Question: It has been at least 5 applications in which I have attempted to display UTF8 encoded characters and every time, quite sporadically and rarely I see random characters being replaced by diamond question marks (see image for better details).
I enclose a page layout to demonstrate my issues. The layout is very basic, it is very simple poll I am creating. The "S'glasen s'm" text is takes from a database, where it has just been inserted by a script, using copy-pasted constant. The text is displayed in 'TextView's.

Has anyone ever encountered such an issue? Please advise!
EDIT: Something I forgot to mention is that the amount and position of weird characters varies on diffferent Android Phone models.
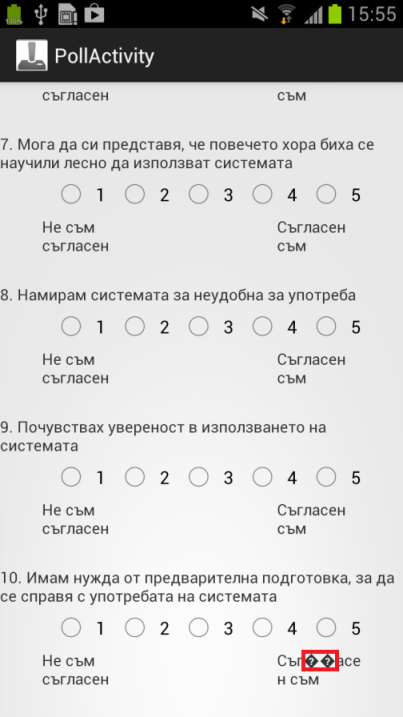
Answer: Finally I got it all sorted out in all my applications. Actually the issues mlet down to 3 different reasons and I will list all of them below so that this findings of mine could help people in the future.
This actually was the problem with the application I posted about in the question. The problem was that the encoding of the insert script I used for introducing the values in the database was "UTF8 without BOM". I converted this encoding to "UTF8" using <URL> and reinserted the values in the database and the issue was resolved. Thanks to @user3249477 for pointing me to thinking in this direction.
The problem of reason 1, pointed me to what to think for in some of the other cases I was facing. In one application of mine I am provided with raw data that I insert in my backend database using simple Java application. The problem there turned out to be that I was passing through intermediate format, files stored on the file system that ?I used to verify I interpretted the raw data correctly. I noticed that these files were also created "UTF8 without BOM". I used this code to write to these files:
'''
BufferedOutputStream outputStream = new BufferedOutputStream(new FileOutputStream(outputFilePath));
writer = new BufferedWriter(new OutputStreamWriter(outputStream, STRING_ENCODING));
writer.append(string);
'''
Which I changed to:
'''
BufferedOutputStream outputStream = new BufferedOutputStream(new FileOutputStream(outputFilePath));
writer = new BufferedWriter(new OutputStreamWriter(outputStream, STRING_ENCODING));
// prepending a bom
writer.write('');
writer.append(string);
'''
Following the prescriptions from <URL>. This line I add basically made all the intermediate files be encoded in "UTF8" with BOM and resolved my encoding issues.
The last issue I encountered in few of my applications was that I was not interpretting the UTF8 http responses correctly. I used to have the following code:
'''
HttpResponse response = httpClient.execute(host, request, (HttpContext) null);
String responseBody = null;
responseBody = IOHelper.getInputStreamContents(responseStream);
'''
Where 'IOHelper' is an util I have written myself and reads stream contents to 'String'. I replaced this code with the already provided method in the Android API:
'''
HttpResponse response = httpClient.execute(host, request, (HttpContext) null);
String responseBody = null;
if (response.getEntity() != null) {
responseBody = EntityUtils.toString(response.getEntity(), HTTP.UTF_8);
}
'''
And this fixed the encoding issues I was having with HTTP responses.
---
As conclusion I can say that one needs to take special care of BOM / without BOM strings when using UTF8 encoding in Android. I am very happy I learnt so many new things during this investigation.